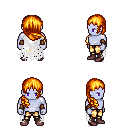
a pixel art fantasy rpg character, male body template, dark elf, purple skin, white tattered cape, gold greaves, light blonde right-swept hairstyle, cloth bracers, maroon shoes, four views (front, back, left, right), 2x2 character sprite sheet, small pixel art, hard edges, no anti-aliasing